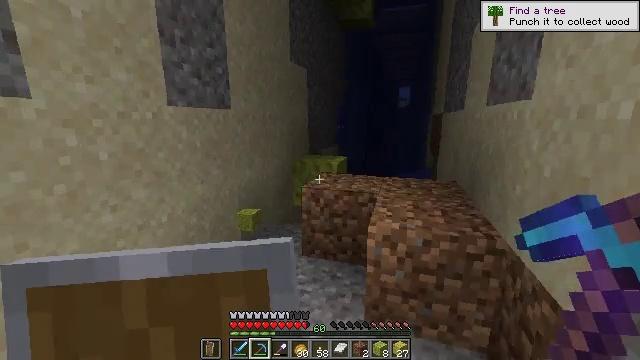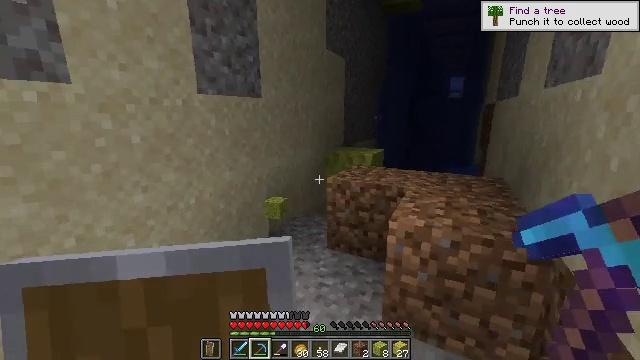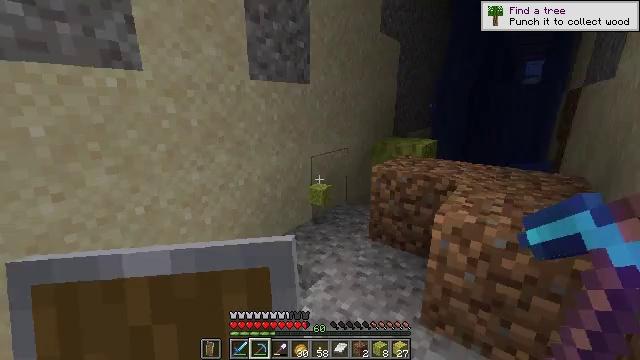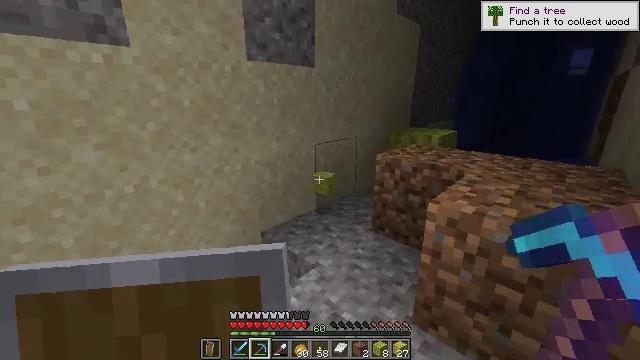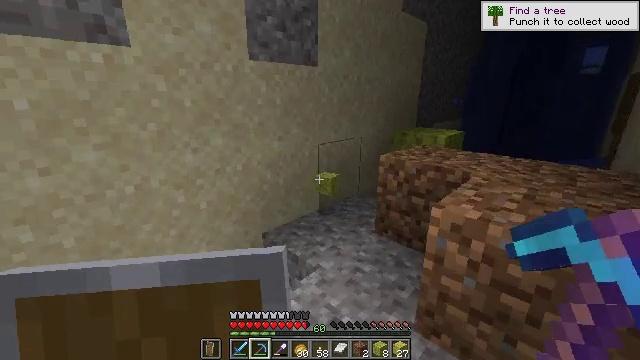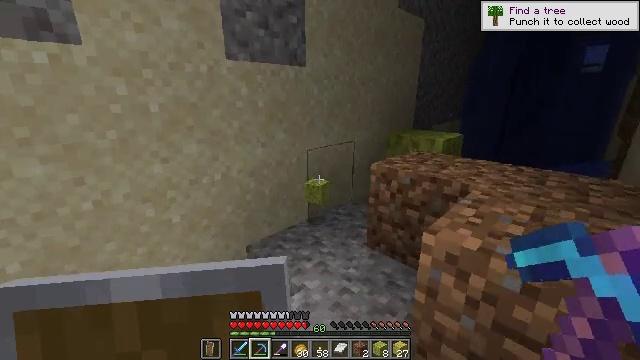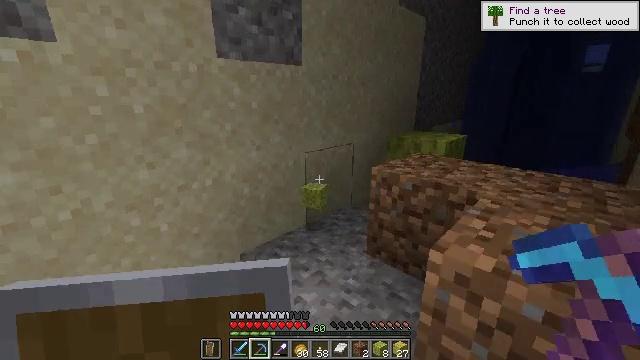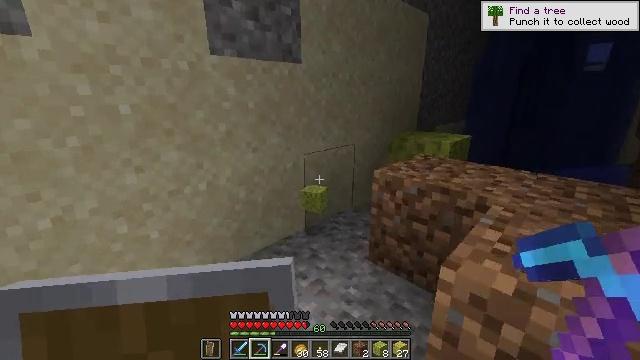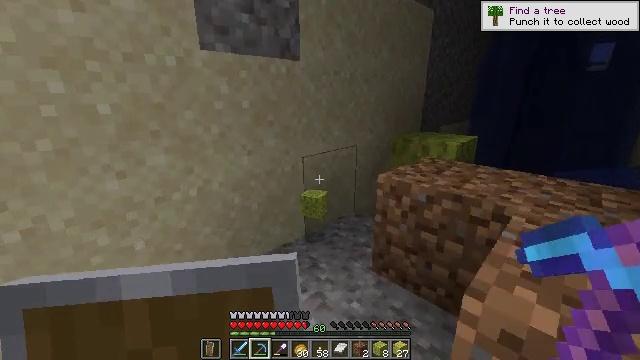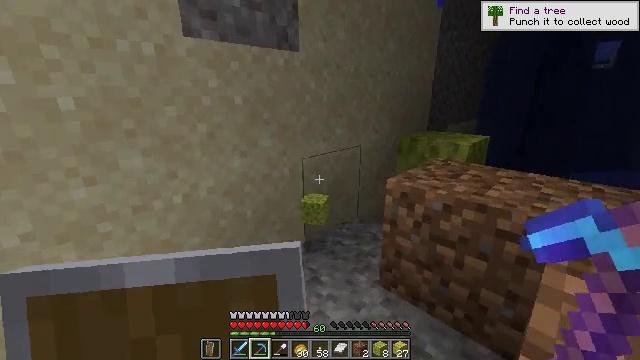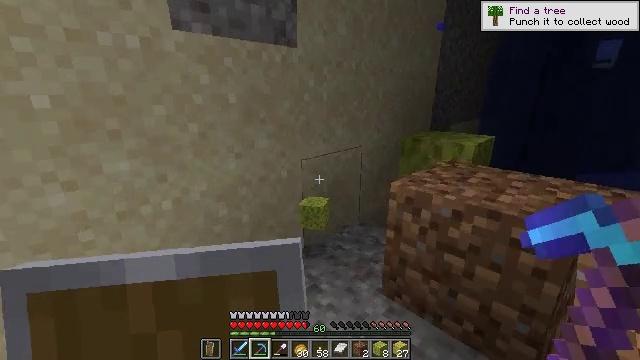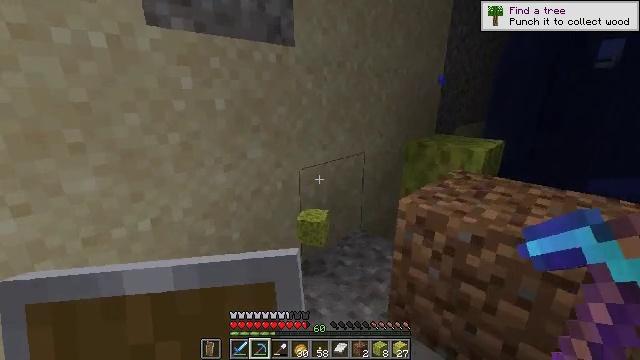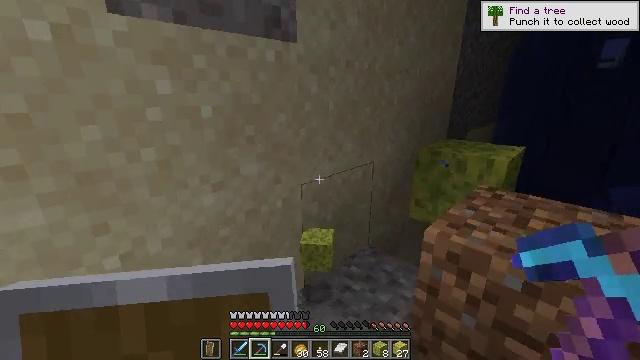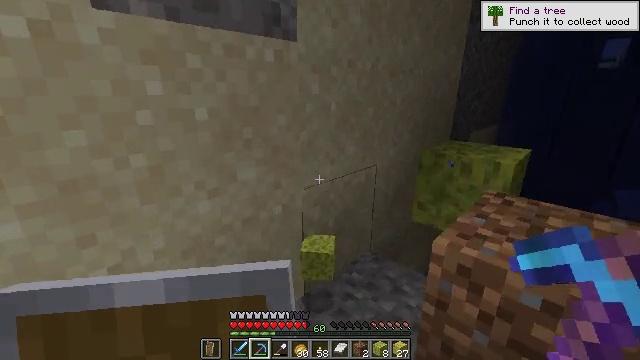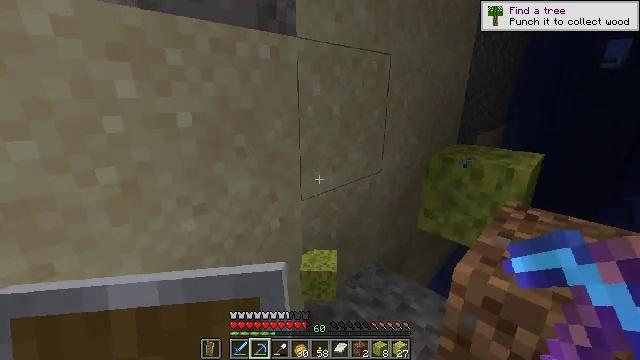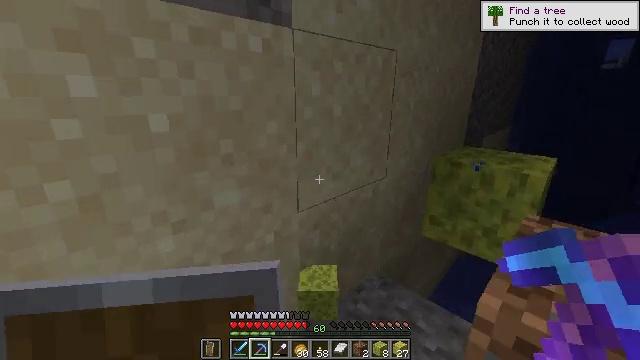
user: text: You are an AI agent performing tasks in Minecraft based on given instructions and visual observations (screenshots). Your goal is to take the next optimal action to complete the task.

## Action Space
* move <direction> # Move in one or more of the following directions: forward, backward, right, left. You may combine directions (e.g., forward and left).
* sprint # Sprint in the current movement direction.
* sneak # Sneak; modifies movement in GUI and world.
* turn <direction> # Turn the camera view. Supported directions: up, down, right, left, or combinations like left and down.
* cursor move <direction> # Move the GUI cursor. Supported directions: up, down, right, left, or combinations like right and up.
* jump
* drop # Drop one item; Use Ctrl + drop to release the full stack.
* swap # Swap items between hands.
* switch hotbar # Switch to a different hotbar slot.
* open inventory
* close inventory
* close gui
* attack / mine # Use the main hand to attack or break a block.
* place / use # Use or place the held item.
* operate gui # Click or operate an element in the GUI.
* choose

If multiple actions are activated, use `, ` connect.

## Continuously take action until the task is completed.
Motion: motion action
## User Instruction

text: Break the wet sponge block.
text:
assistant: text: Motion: move forward and move right, turn left and down
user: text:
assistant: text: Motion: move forward, turn left and down
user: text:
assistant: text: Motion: move forward, turn left and down
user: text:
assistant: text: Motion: move forward, turn left
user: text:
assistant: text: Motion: move forward
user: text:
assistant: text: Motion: move forward
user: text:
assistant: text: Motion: move forward
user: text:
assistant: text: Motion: move forward
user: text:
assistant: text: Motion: move forward
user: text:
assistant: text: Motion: move forward
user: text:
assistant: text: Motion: move forward
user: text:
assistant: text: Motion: move forward
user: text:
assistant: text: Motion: move forward
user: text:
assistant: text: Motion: move forward
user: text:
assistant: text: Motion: move forward
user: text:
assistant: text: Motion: move forward
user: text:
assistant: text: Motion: move forward, turn right and up
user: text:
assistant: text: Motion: move forward, turn right and up
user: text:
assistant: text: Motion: move forward, turn right and up
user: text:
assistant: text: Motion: turn right and up
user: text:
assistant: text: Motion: turn right and up
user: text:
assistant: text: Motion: turn up
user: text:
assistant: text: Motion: no_op
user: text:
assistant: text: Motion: turn up
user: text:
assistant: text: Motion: turn left and up
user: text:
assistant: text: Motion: turn up
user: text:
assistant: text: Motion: move forward, turn up
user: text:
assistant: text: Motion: move forward, turn up
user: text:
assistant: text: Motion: turn up
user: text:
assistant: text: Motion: no_op